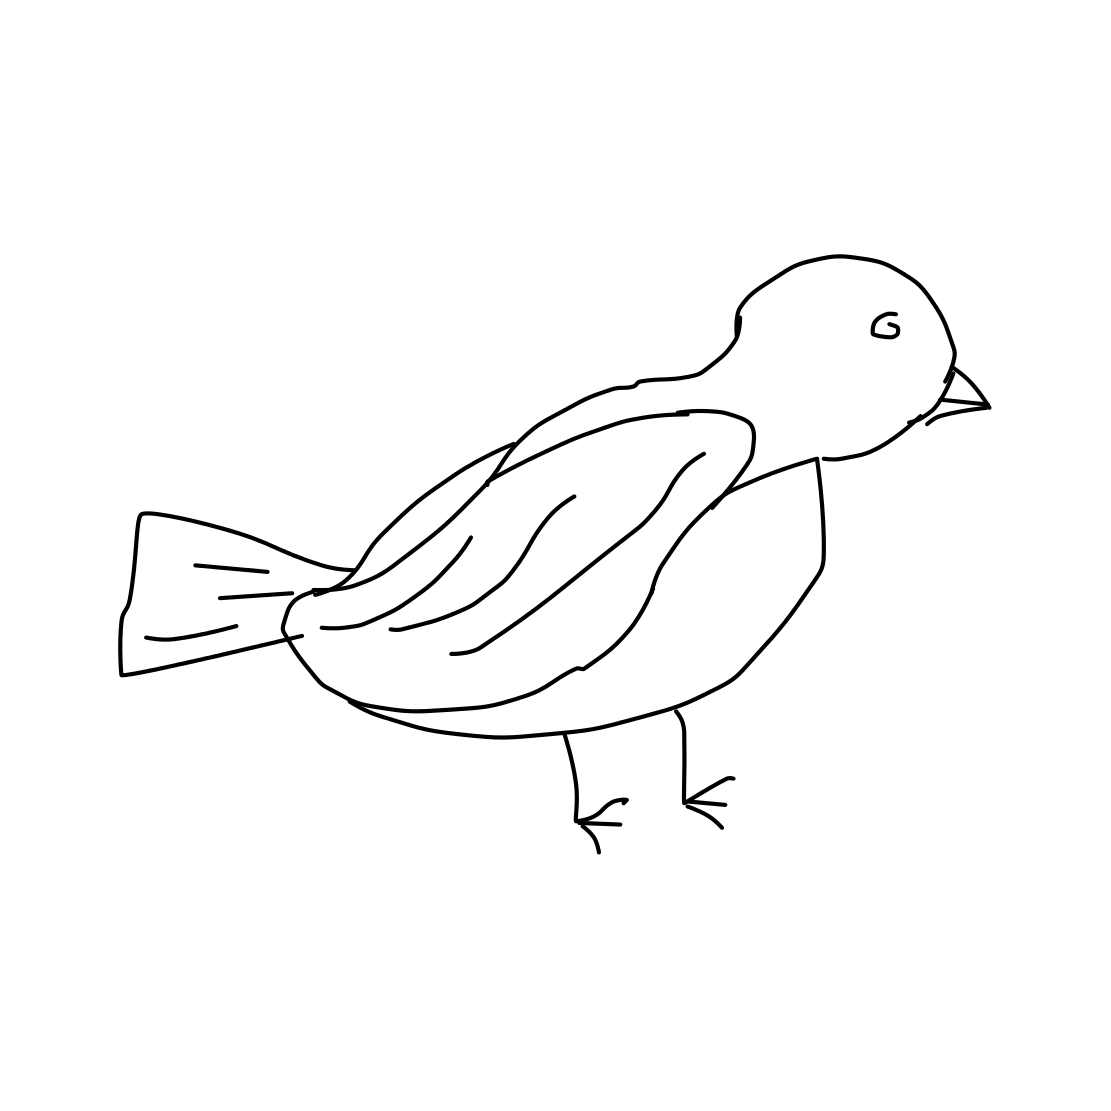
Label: standing bird